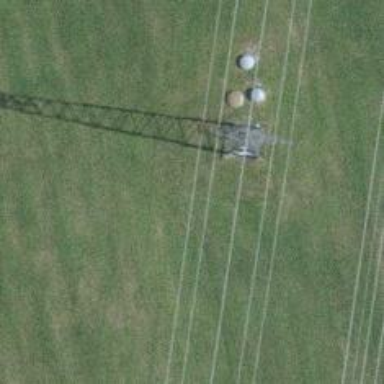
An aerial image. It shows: Power tower.